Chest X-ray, AP view. Patient: 57 years old, sex M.
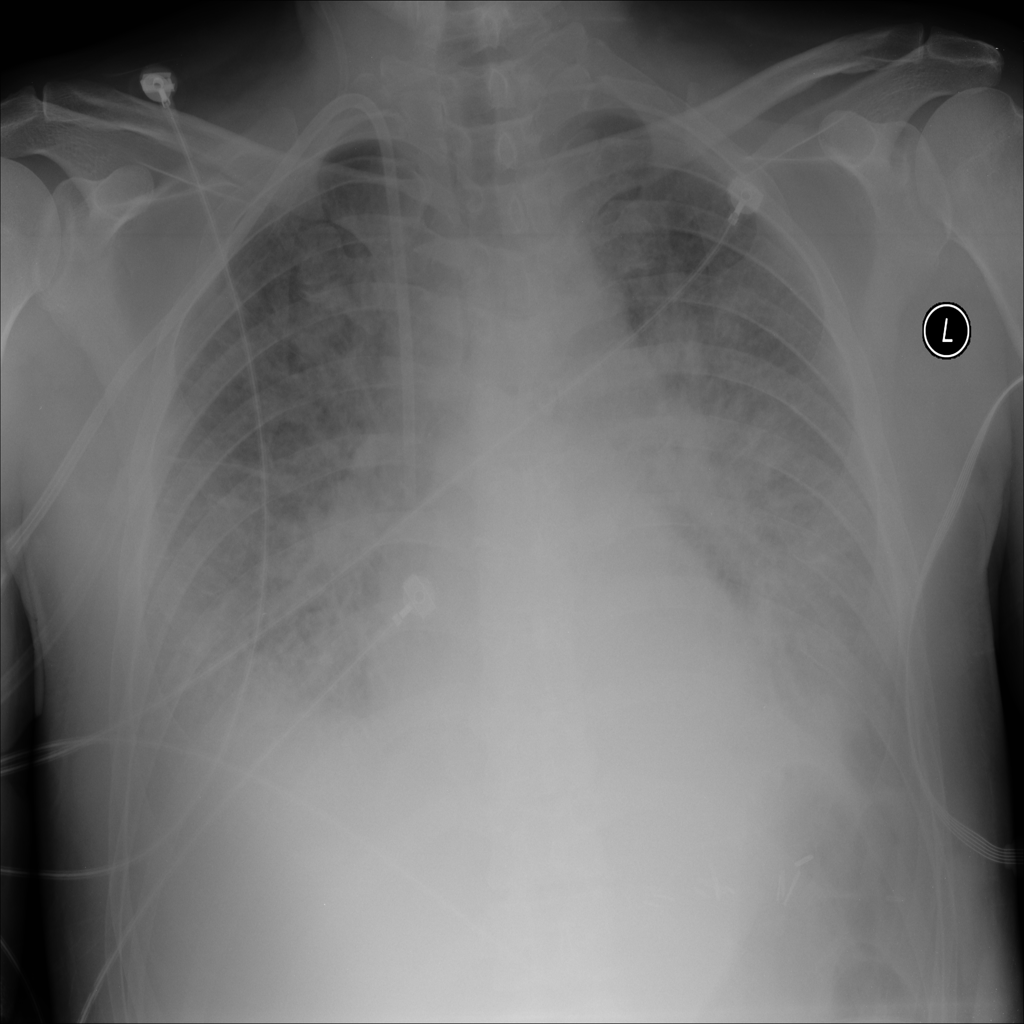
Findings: Edema, Effusion, Infiltration, Pneumonia